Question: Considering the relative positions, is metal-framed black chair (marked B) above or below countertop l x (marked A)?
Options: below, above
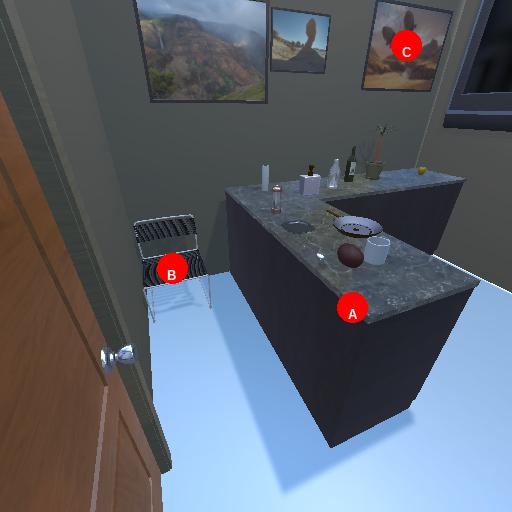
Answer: below